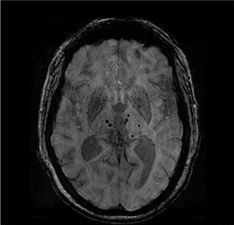
Label: notumor